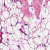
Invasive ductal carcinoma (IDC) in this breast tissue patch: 0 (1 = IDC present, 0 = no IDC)